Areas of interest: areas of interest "Yikang Nursing and Care Institute (Zhaojiayang Road)"
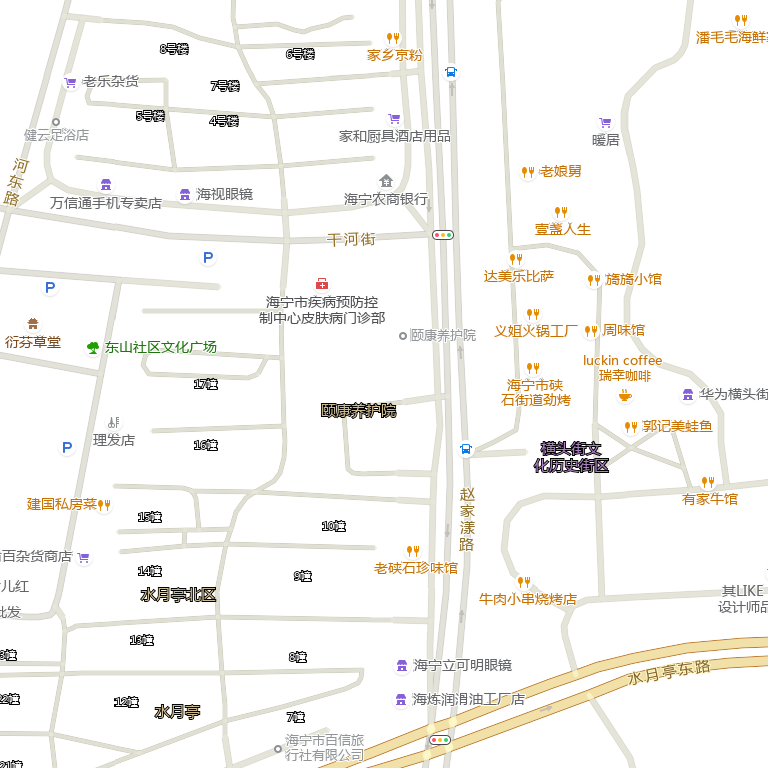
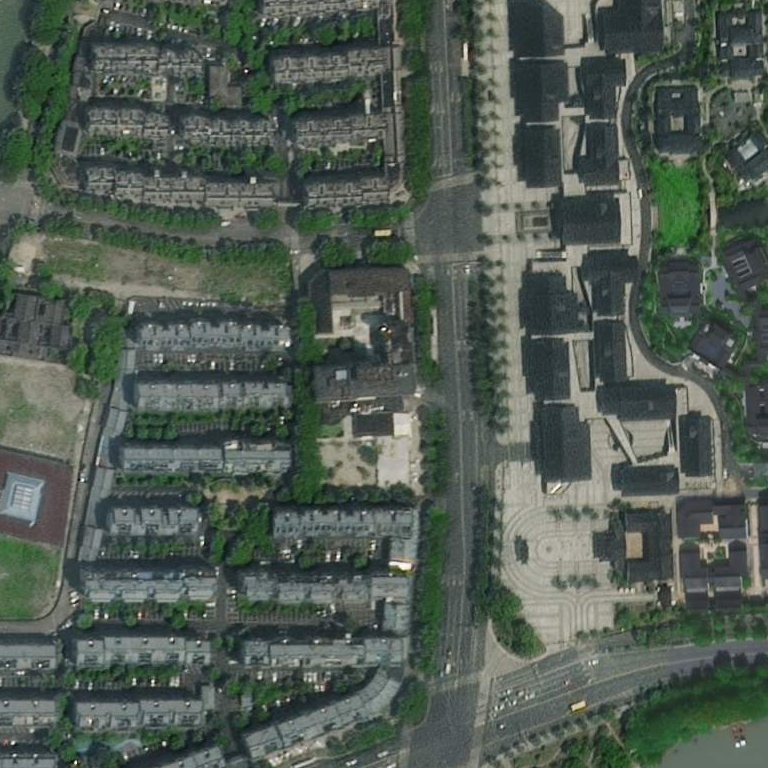